Field crop: maize
Growth stage: 2
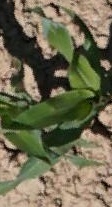
Species: maize